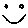
Label: smiley face